Aerial crown-view tile of a tropical tree (Barro Colorado Island, Panama), acquired 20250616:
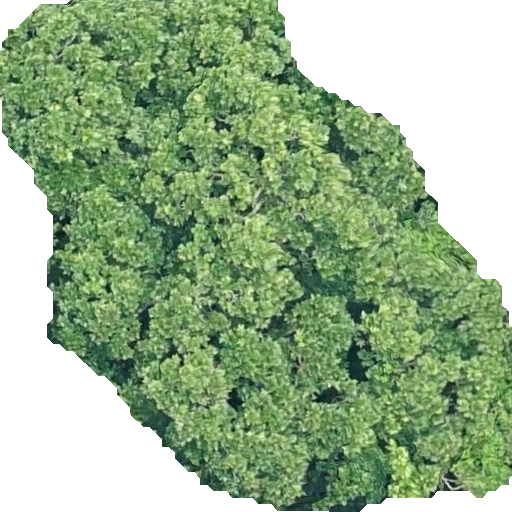
Species: Anacardium excelsum
GBIF accepted scientific name: Anacardium excelsum
Crown area: 275.526 m²